Aerial crown-view tile of a tropical tree (Barro Colorado Island, Panama), acquired 20250512:
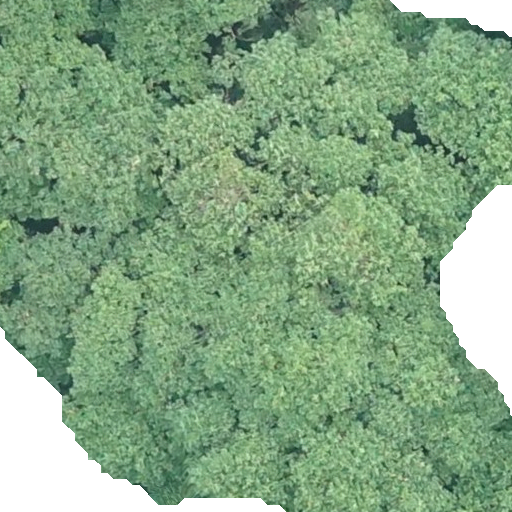
Species: Hieronyma alchorneoides
GBIF accepted scientific name: Hieronyma alchorneoides
Crown area: 442.682 m²